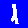
Digit: 1